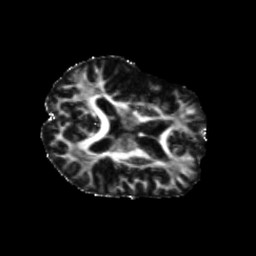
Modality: FA
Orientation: axial
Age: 60
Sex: female
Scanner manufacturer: siemens
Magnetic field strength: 3 T
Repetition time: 5.25 s
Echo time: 0.08 s